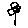
Label: flower